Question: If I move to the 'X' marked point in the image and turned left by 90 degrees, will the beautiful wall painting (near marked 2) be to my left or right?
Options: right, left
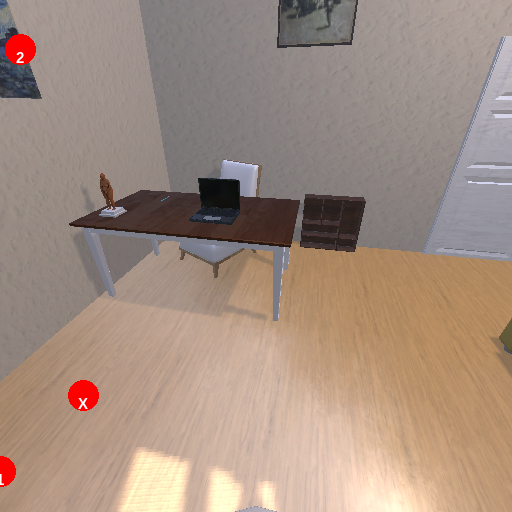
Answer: right